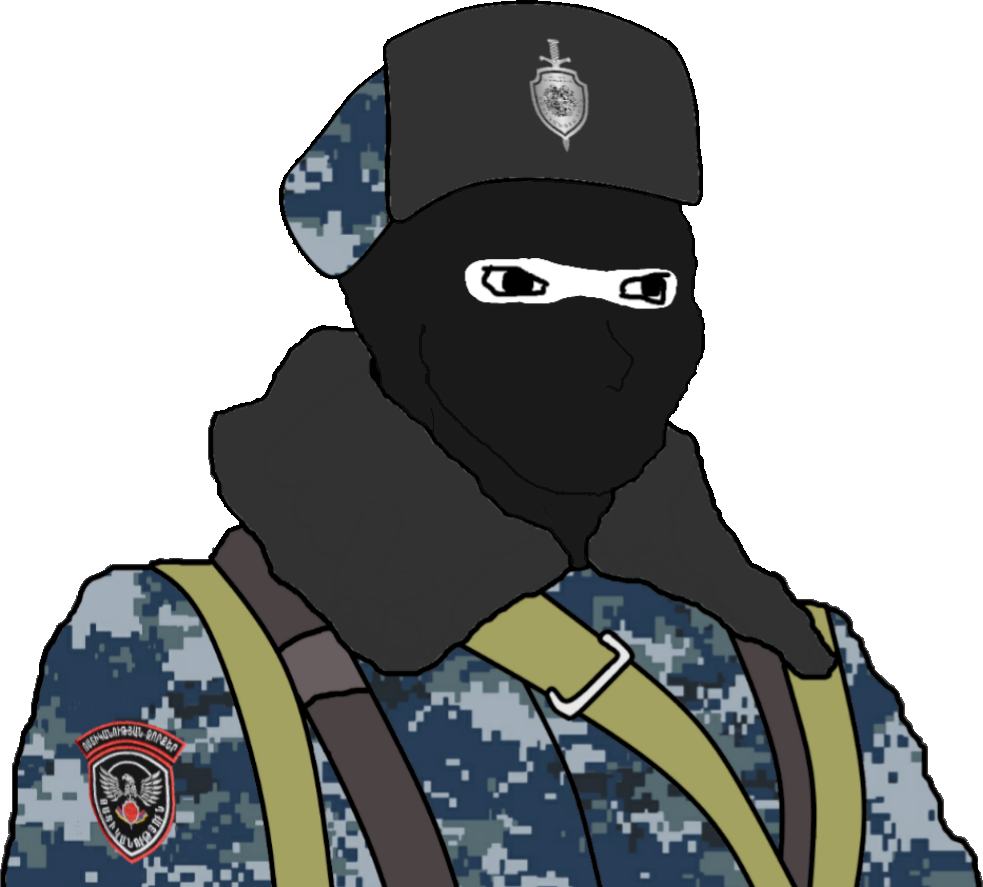
Label: 5_Doomer